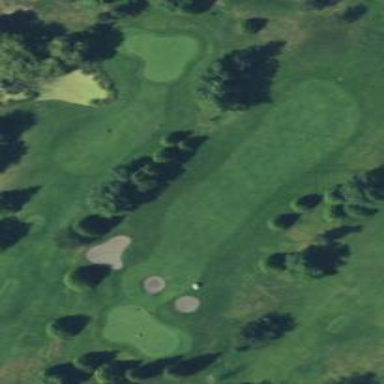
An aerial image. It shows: Rough area on grassy golf course.